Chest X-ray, PA view. Patient: 35 years old, sex F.
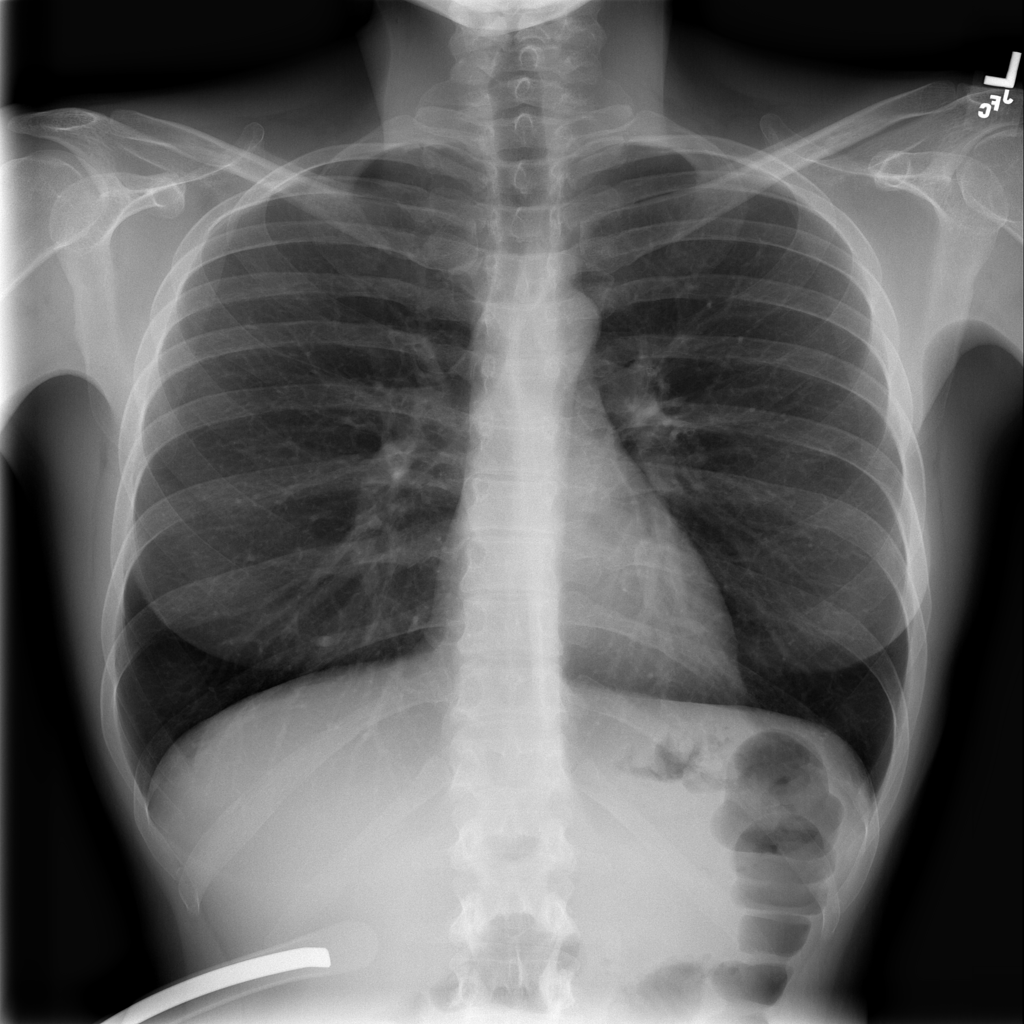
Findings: No Finding